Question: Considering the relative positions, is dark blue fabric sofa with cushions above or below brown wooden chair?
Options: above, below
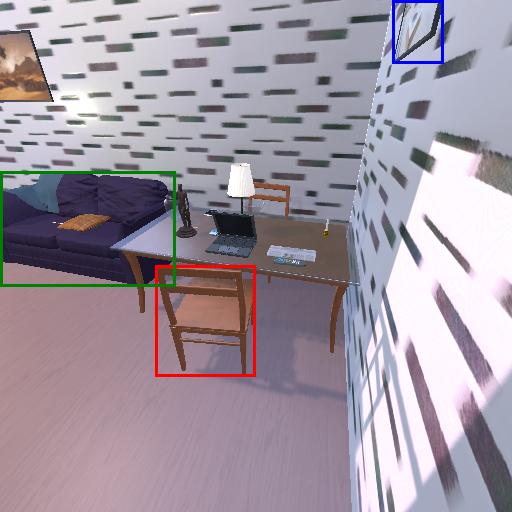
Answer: above